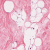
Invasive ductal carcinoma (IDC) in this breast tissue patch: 0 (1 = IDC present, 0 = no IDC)